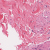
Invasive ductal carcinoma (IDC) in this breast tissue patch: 0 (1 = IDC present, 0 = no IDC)